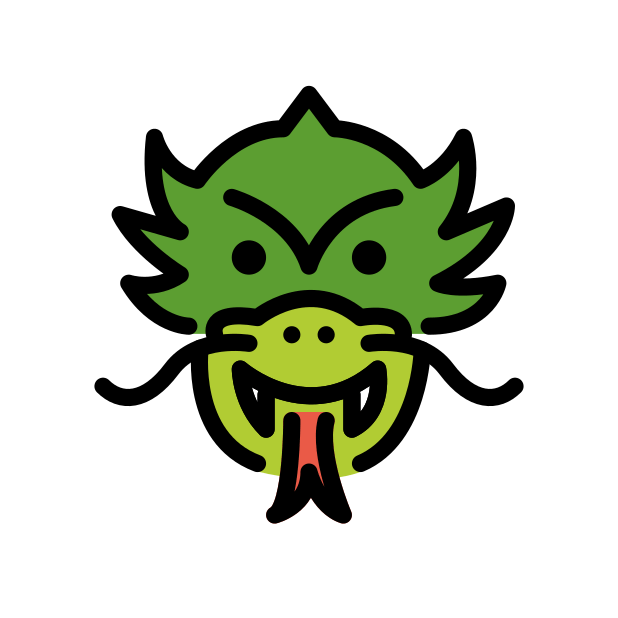
dragon face